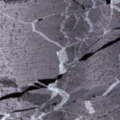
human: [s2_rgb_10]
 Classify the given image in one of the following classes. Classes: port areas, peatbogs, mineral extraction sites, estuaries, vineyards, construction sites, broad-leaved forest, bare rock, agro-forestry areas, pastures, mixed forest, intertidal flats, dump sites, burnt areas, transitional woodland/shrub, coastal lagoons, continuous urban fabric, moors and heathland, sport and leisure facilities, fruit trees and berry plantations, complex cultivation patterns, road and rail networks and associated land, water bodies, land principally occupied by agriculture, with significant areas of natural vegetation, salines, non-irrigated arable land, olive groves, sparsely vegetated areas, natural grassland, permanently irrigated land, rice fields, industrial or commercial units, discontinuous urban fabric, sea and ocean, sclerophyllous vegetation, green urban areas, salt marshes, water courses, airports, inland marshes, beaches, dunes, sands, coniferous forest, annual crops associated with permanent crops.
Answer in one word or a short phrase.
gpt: sea and ocean